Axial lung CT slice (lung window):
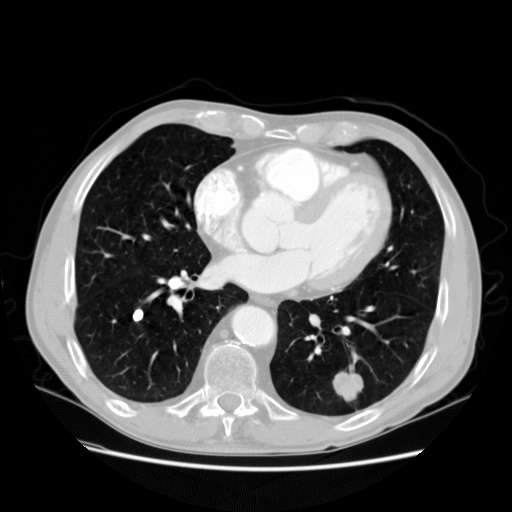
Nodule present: yes
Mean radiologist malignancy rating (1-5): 4